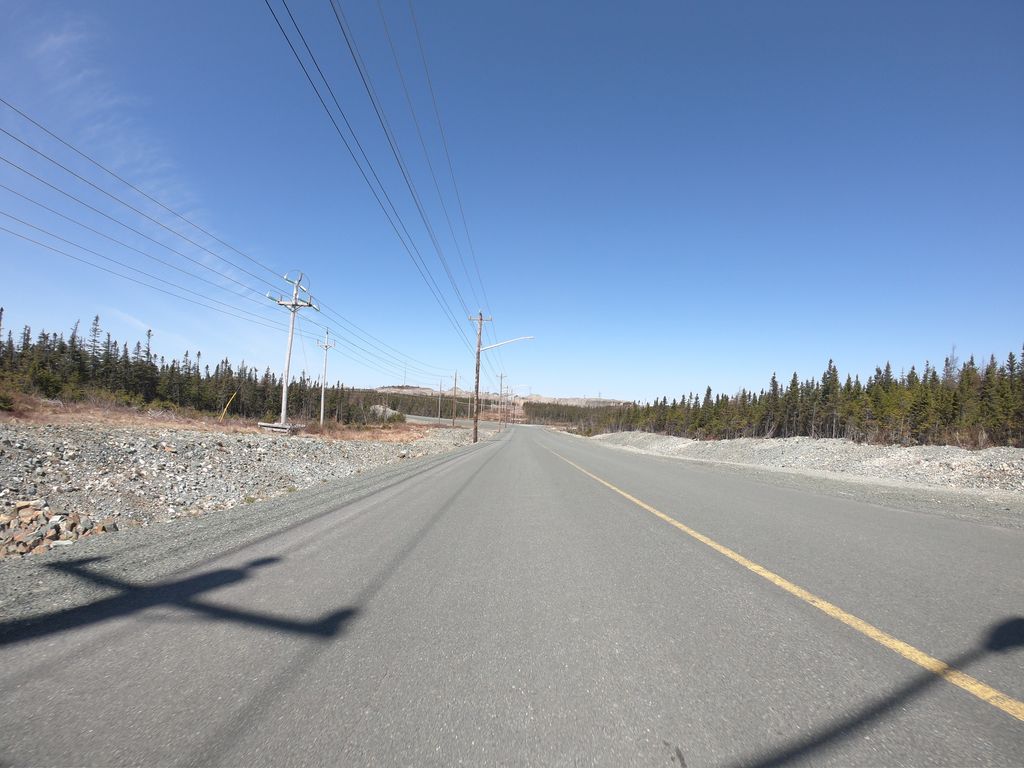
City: st_johns